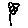
Label: flower